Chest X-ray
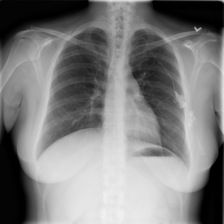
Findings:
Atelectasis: negative
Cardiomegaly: negative
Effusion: negative
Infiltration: negative
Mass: negative
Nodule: negative
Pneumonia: negative
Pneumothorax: negative
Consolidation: negative
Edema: negative
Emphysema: negative
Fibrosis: negative
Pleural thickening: negative
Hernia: negative